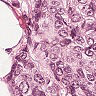
Metastatic tissue present: yes